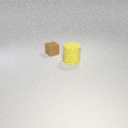
large yellow rubber cylinder to the right of small brown rubber cube